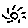
Label: sun